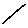
Label: line